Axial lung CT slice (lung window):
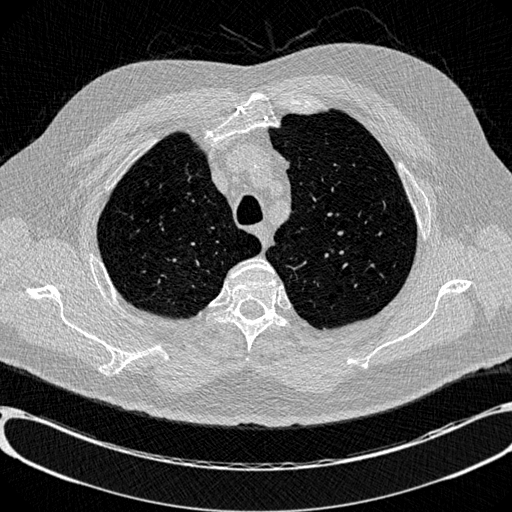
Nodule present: no